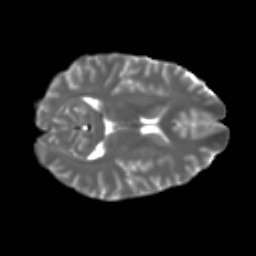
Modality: T2w
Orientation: axial
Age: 37
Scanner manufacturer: ge
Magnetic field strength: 3 T
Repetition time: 7.8 s
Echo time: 0.0608 s